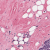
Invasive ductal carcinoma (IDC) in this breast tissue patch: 0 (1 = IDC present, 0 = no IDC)